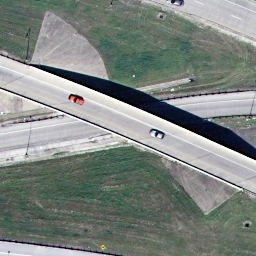
Label: overpass